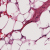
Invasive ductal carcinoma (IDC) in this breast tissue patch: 0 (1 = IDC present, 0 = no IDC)